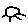
Label: sun